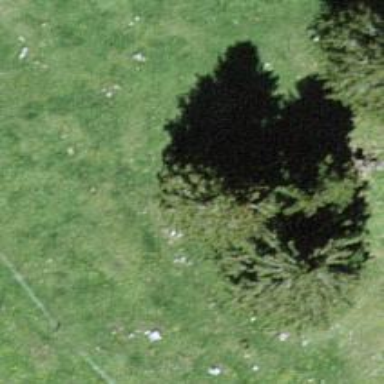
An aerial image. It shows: Needle-leaved tree in its natural environment.